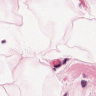
Metastatic tissue present: no